Question: I'm working with Android on eclipse and while testing the code, I seemed to notice the heap raising to 44MB. I'm searching for the variable that I'm keeping alive and I can't seem to find it for a few days. While looking in the heap (DDMS -> Heap) I get the following:

I tried clicking the "Dump HPROF file" as <URL>, but I don't get the save file dialog and I can't analysis it.
so I'm trying to override it untill I get a new computer..
I'm running Android eclipse on Windows 7.
The problem was the ImageViews I keep; I have two images that I set resource via the code with an image of 0.5MB. My question is: is it possible to add ImageViews without growing the heap by that much? and how come 2 images of 0.5MB cause 40MB grow heap?
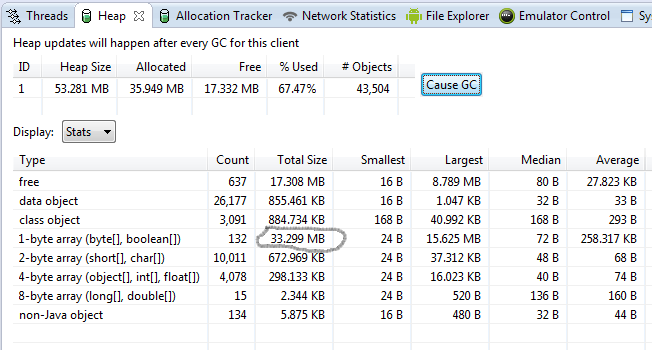
Answer: To answer your edited-in question, your "0.5MB" images are probably compressed. Jpeg or PNG, most likely.
That doesn't matter once they get decoded. What matters then are the dimensions of the image and the bitmap format being used. A typical bitmap in Android is 'ARGB_8888', which is 32 bits(4 bytes) per pixel.
That means for every pixel(w*h), it costs 4 bytes of space. Looking at the max size(~15MB), It looks like your image is probably about 1600x1200, or around 2MP.
That's '1600 * 1200 * 4 = <PHONE>', or ~15MB for each image.
For most things, you shouldn't need an image that large on a mobile device. I don't know your application, but if you don't it that large, you should look into <URL>